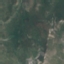
Land use / land cover: HerbaceousVegetation